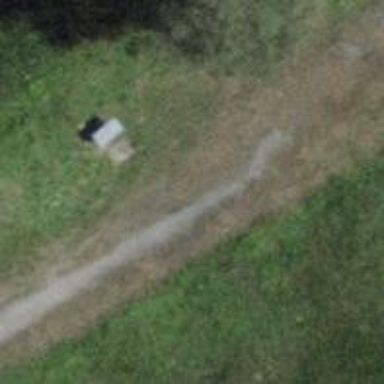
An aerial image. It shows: Unpaved track with grade3 tracktype.